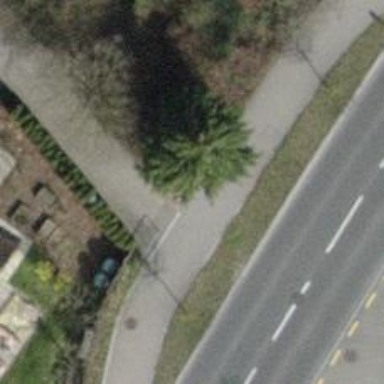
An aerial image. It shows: Cycle barrier.